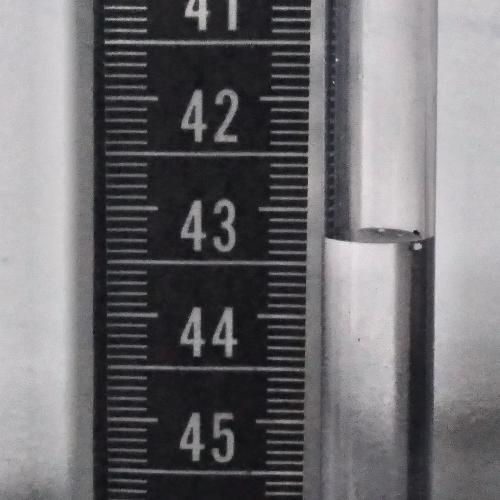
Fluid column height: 43.3 cm